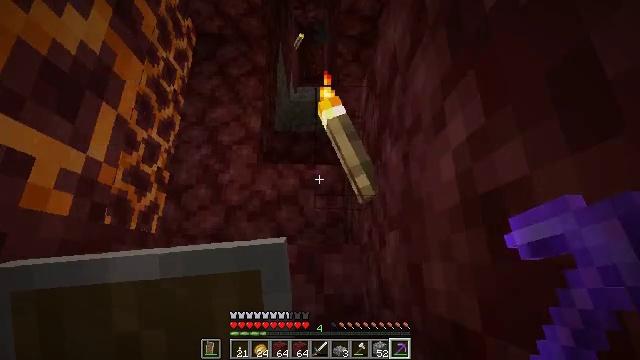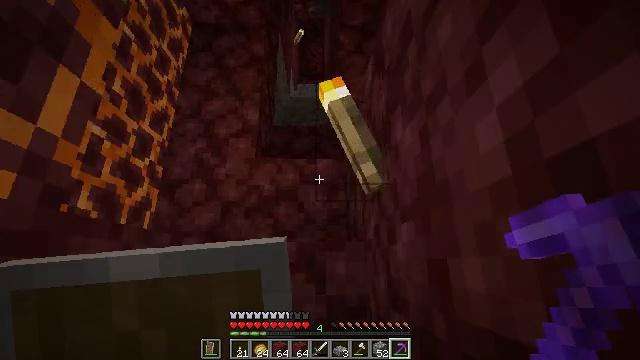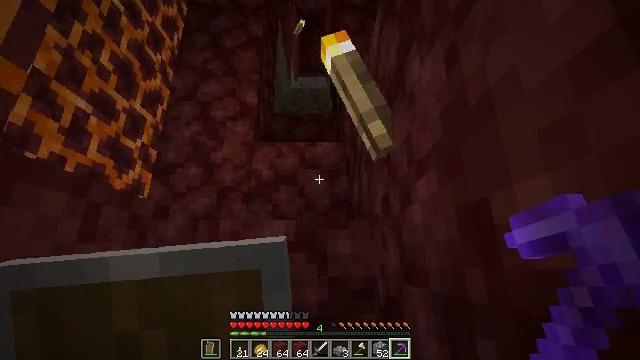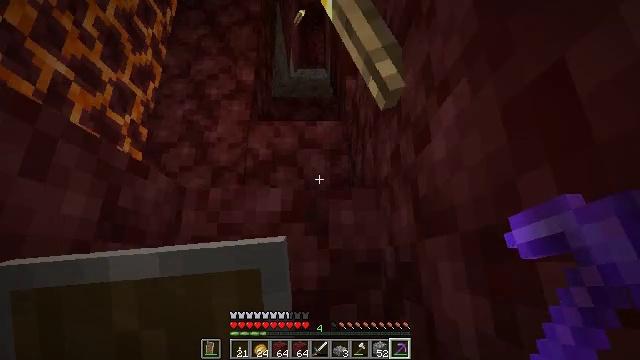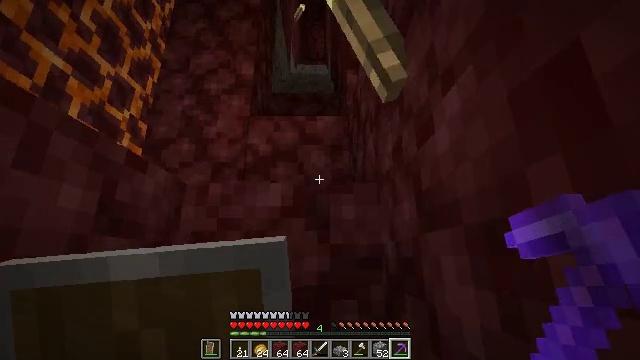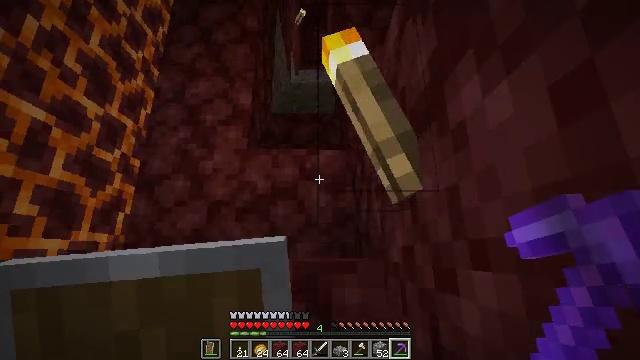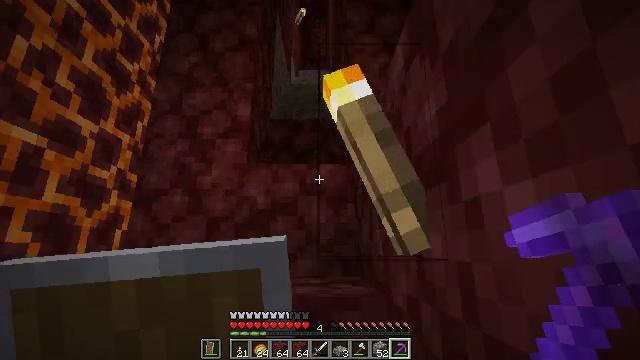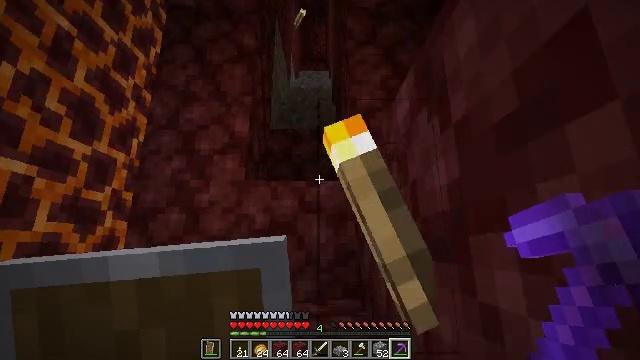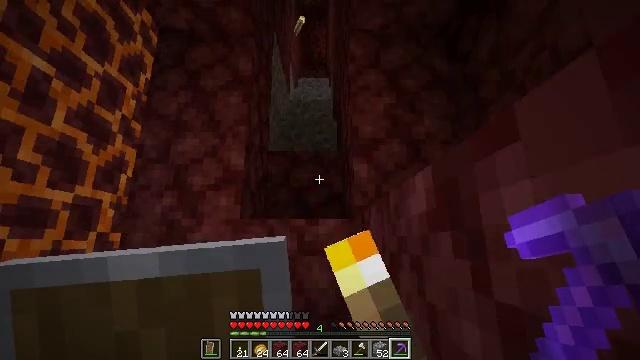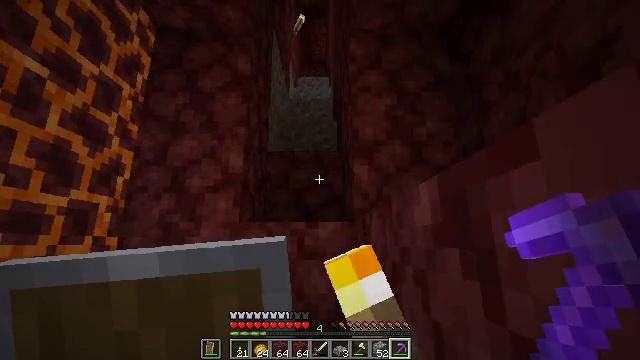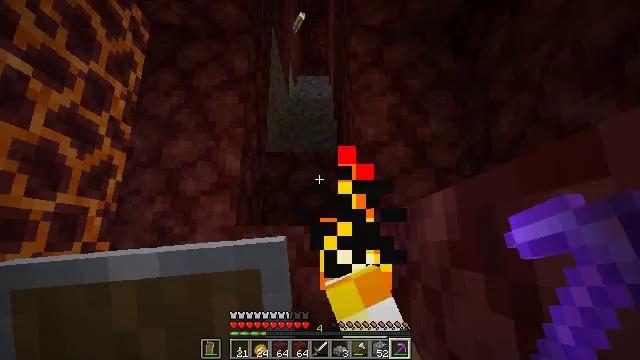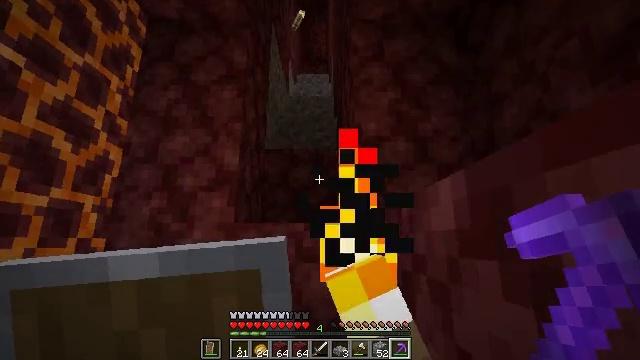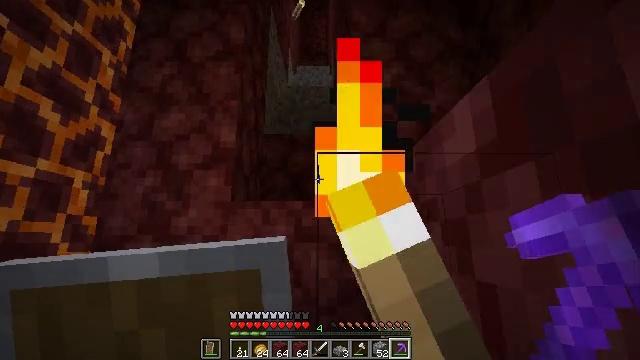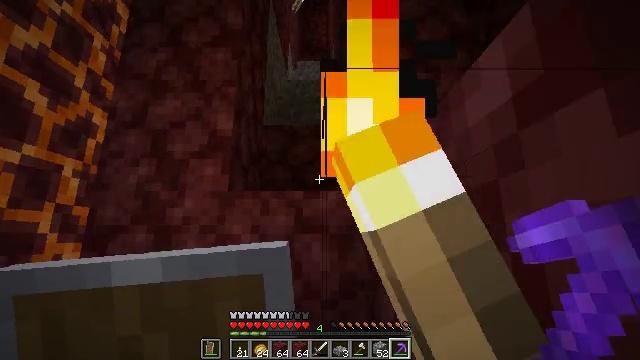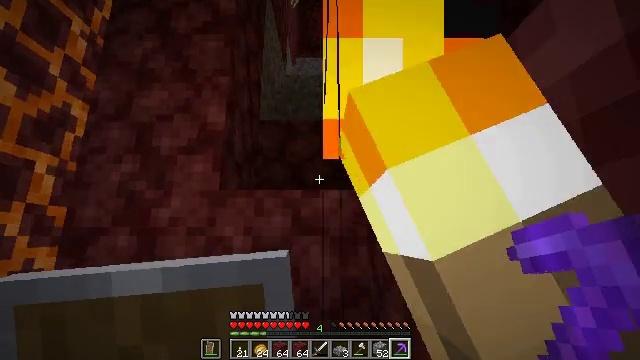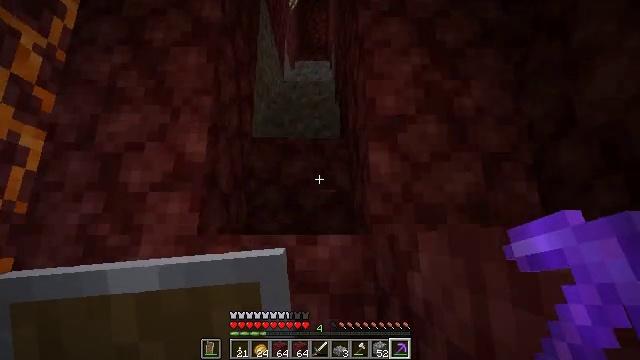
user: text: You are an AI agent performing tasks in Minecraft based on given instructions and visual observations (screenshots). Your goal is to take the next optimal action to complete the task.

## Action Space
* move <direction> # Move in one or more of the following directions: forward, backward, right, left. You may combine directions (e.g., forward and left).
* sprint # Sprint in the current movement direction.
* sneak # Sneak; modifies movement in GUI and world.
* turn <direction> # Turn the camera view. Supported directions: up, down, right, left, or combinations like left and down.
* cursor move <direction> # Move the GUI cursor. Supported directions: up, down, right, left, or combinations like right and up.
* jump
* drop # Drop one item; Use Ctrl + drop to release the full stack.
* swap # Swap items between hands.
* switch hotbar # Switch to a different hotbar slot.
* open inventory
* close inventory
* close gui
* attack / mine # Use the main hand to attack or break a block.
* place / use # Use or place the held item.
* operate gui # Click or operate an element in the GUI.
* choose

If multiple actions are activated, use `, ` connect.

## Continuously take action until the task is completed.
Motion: motion action
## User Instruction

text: craft item air
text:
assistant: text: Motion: move forward, jump
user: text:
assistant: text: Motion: move forward, jump
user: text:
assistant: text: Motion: move forward, jump
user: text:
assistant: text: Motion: move forward, jump
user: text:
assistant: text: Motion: move forward, jump
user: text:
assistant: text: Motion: move forward, jump
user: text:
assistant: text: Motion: move forward, jump
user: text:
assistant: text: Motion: move forward, jump
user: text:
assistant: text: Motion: move forward, jump
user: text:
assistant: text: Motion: move forward, jump
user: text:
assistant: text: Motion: move forward, jump
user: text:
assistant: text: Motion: move forward, jump
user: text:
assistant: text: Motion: move forward, jump
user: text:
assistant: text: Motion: move forward, jump
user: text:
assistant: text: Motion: move forward, jump
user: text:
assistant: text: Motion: move forward, jump
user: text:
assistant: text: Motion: move forward, jump
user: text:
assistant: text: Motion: move forward, jump
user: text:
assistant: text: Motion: move forward, jump
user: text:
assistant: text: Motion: move forward, jump
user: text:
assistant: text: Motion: move forward, jump
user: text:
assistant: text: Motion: move forward, jump
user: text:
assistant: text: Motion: move forward, jump
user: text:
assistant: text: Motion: move forward, jump
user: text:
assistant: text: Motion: move forward, jump
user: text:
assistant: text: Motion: move forward, jump
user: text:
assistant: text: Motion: move forward, jump
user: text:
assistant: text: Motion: move forward, jump
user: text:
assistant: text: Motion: move forward, jump
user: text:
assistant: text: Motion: move forward, jump